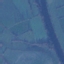
Land use / land cover class: River